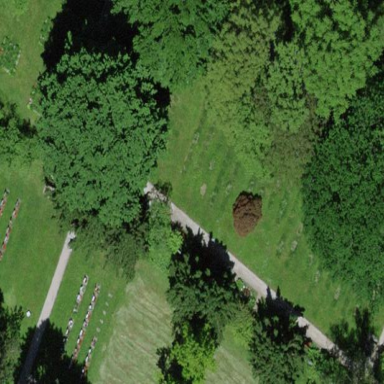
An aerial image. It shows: Sector within cemetery.